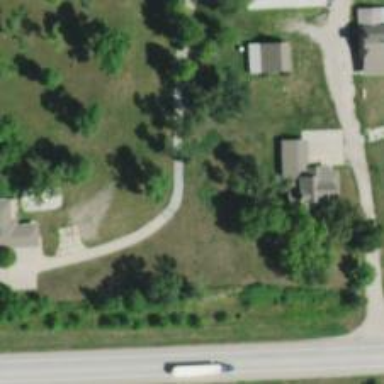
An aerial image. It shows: Asphalt driveway used as service road.